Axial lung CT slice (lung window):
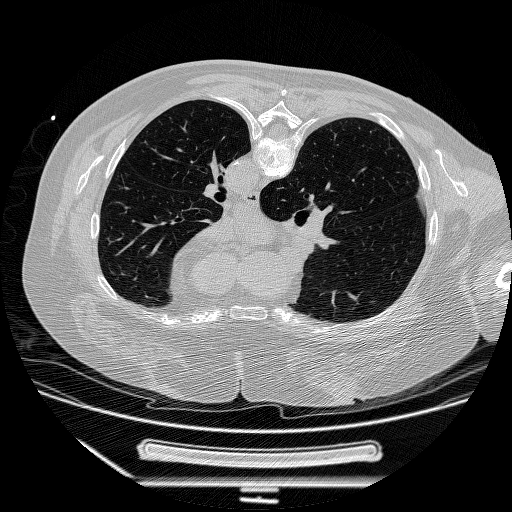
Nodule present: no